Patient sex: M
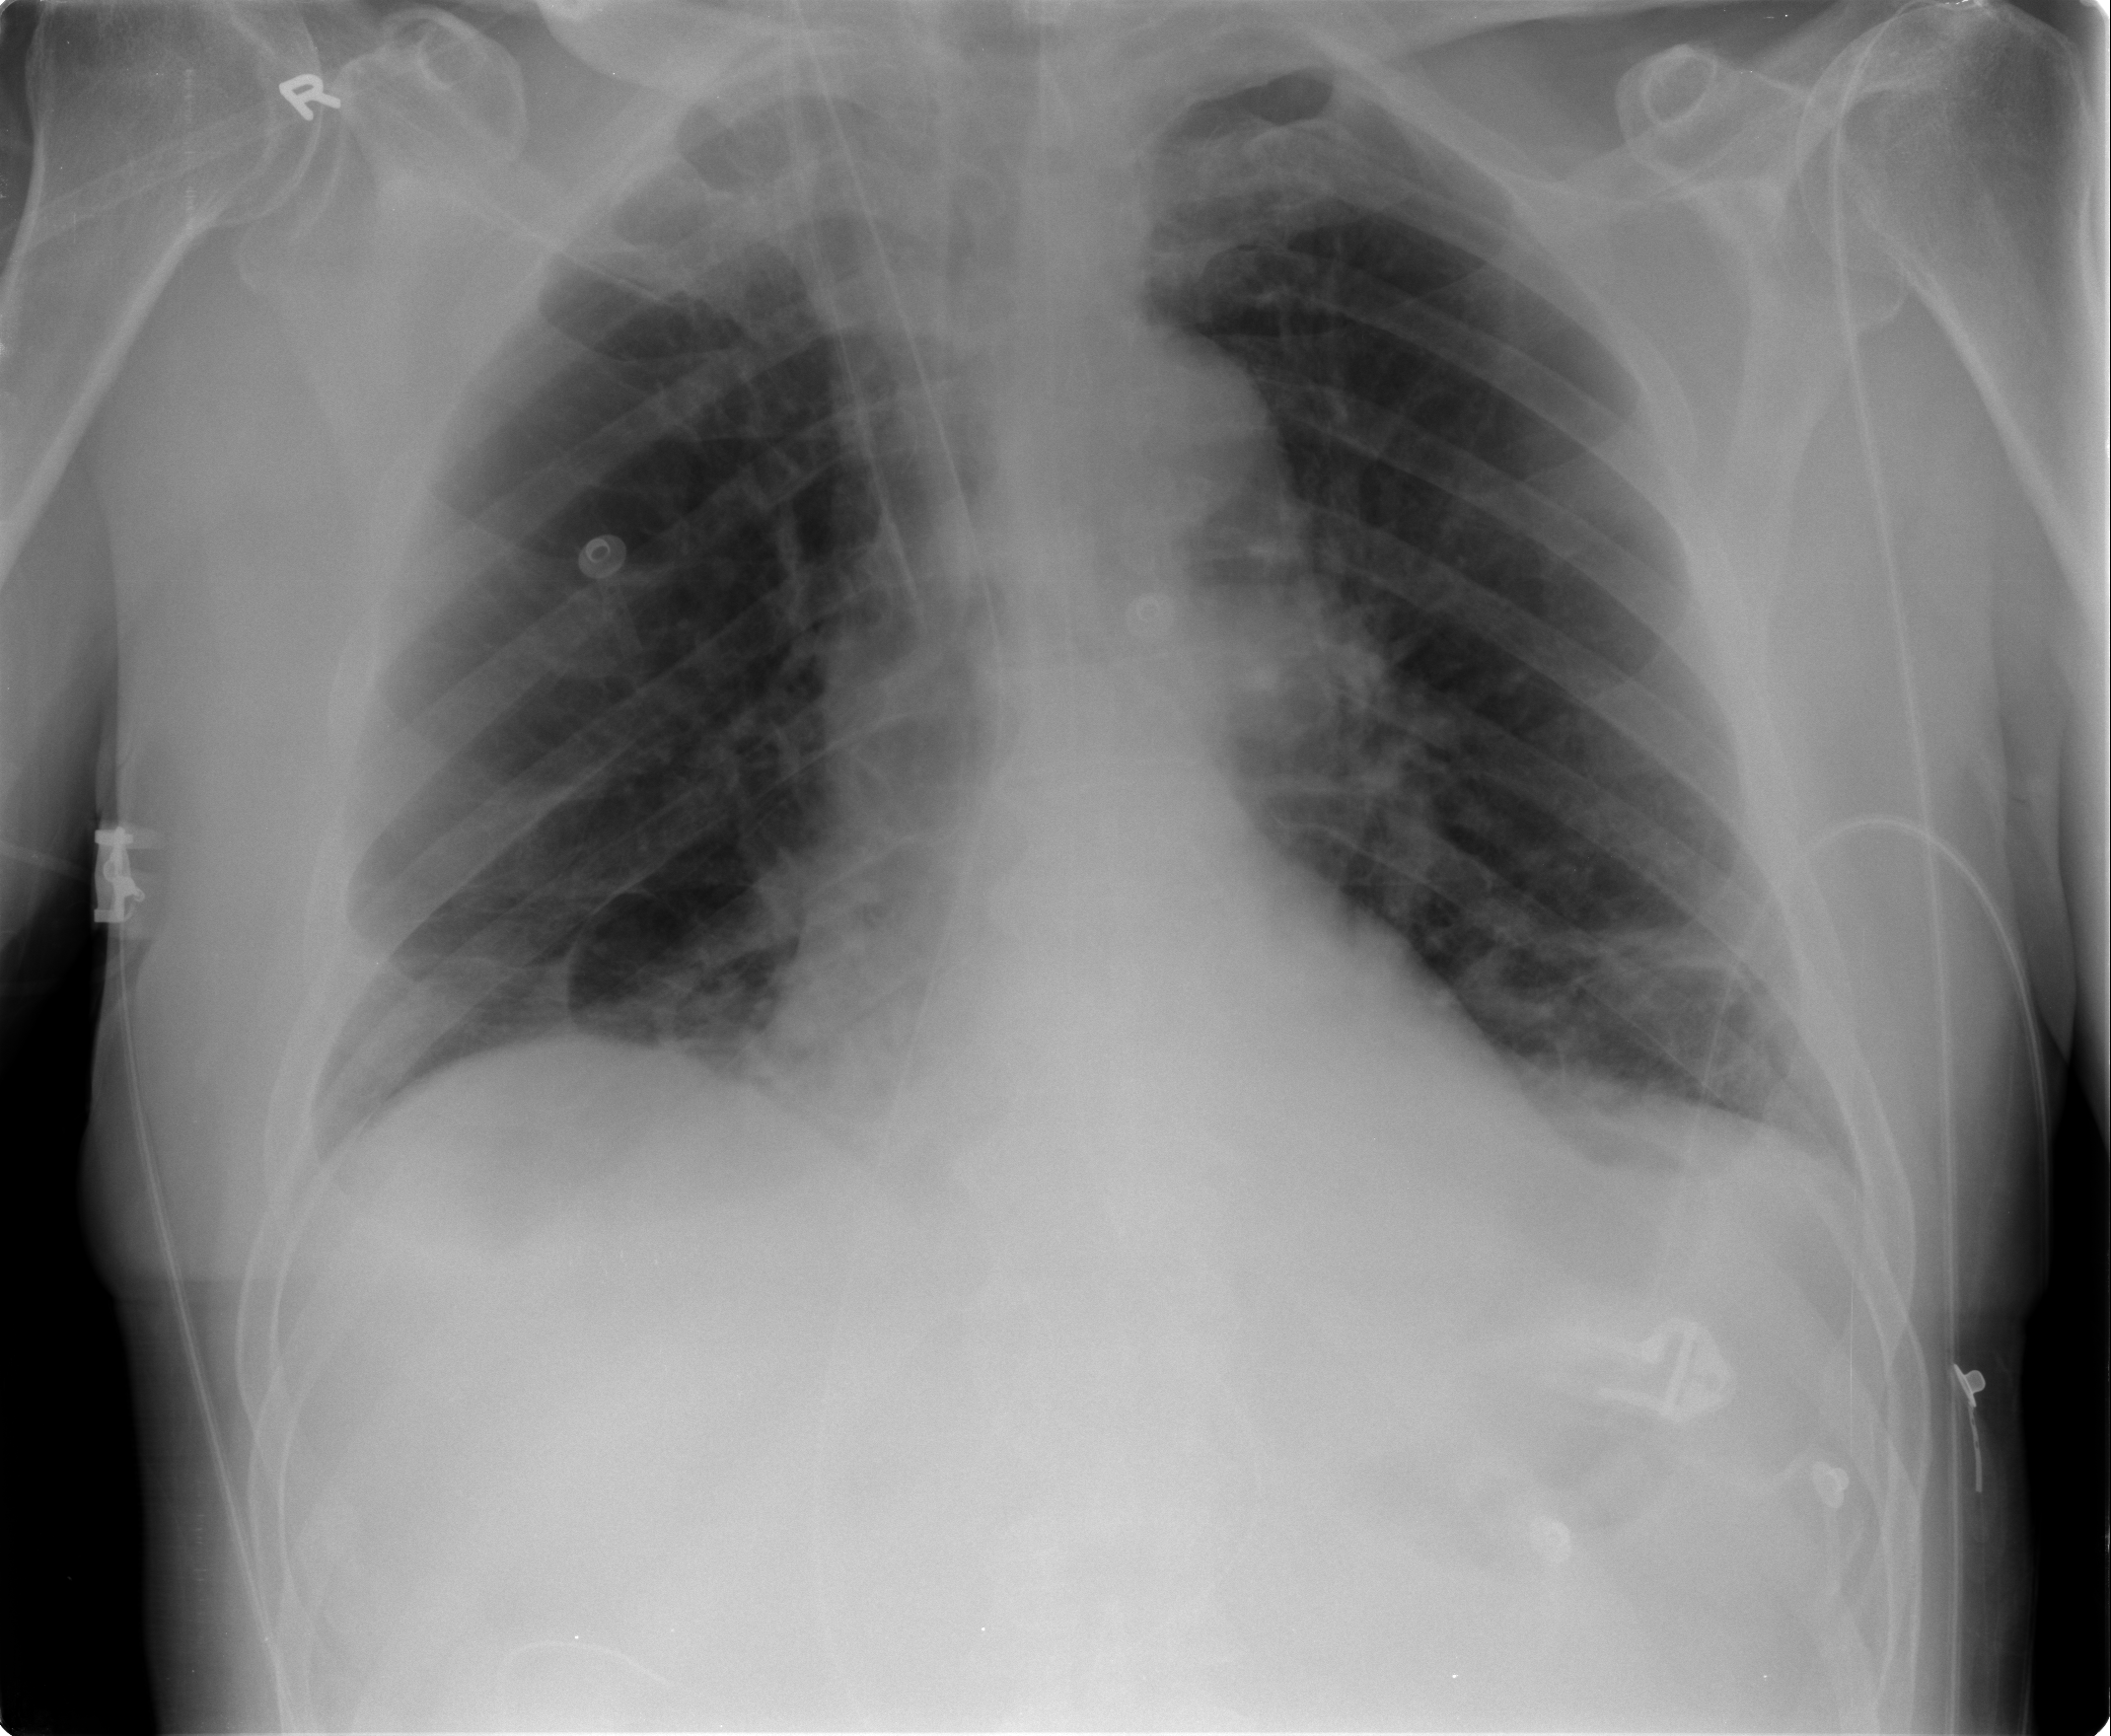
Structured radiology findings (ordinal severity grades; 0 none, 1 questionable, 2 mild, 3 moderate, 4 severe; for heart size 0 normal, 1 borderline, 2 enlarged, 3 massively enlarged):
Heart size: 0
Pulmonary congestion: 2
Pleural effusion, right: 0
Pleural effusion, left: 0
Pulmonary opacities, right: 0
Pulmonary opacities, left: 0
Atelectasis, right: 2
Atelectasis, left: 2